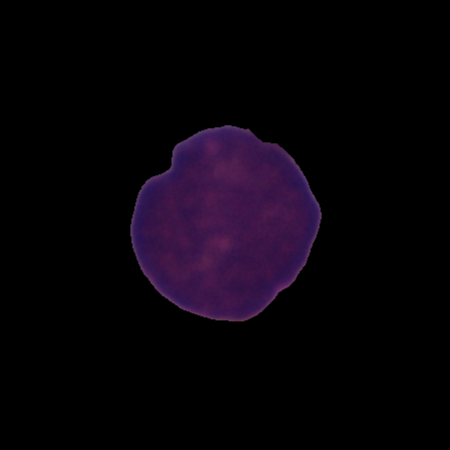
Label: cancer